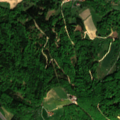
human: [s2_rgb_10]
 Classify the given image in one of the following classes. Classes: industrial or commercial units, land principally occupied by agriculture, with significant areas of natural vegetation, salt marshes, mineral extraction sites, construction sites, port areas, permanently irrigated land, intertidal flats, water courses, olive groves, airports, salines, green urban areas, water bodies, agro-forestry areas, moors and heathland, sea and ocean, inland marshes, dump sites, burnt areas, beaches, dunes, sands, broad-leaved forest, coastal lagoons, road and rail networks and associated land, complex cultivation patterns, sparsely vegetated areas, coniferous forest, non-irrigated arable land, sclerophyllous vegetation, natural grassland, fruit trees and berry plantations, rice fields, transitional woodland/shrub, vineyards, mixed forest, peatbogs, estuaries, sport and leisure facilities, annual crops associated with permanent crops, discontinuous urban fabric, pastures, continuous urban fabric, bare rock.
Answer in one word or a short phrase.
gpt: non-irrigated arable land, pastures, complex cultivation patterns, broad-leaved forest